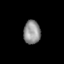
Tissue: skin
Cell type: Epithelial cells
Senescence score: 0.7505
Nuclear area (px): 392
Mean DAPI intensity: 143.972